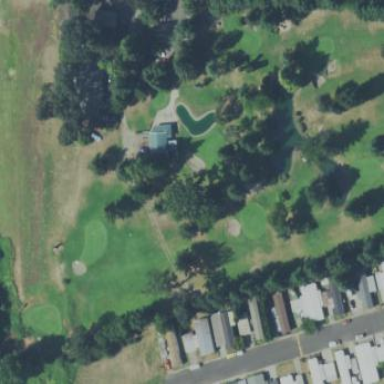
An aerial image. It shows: Golf course.